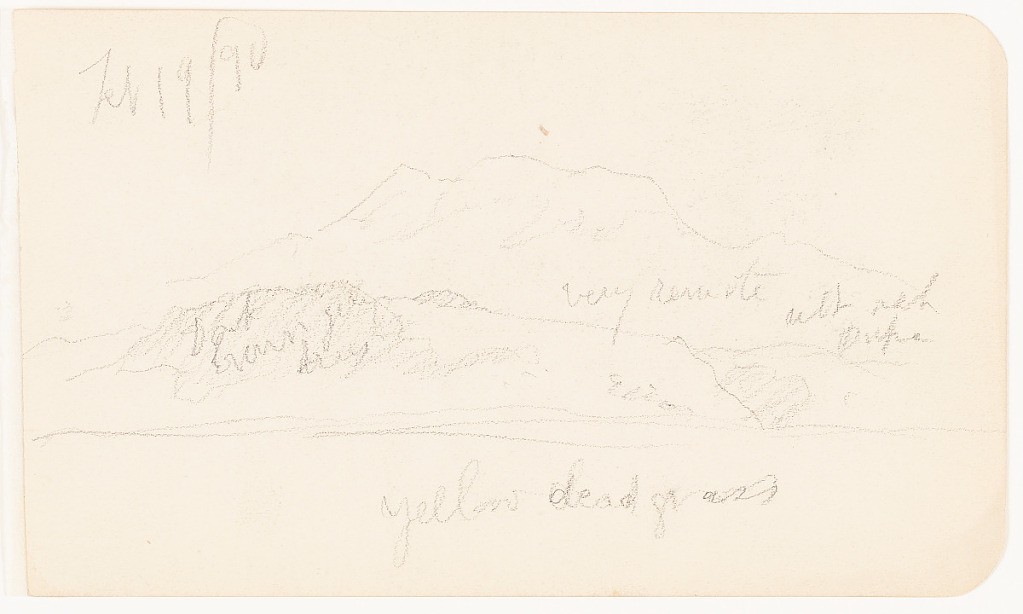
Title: Rugged Mountain Landscape, Mexico
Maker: Frederic Edwin Church, American, 1826–1900
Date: February 19, 1890
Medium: Graphite on off-white wove paper
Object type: drawing
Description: Landscape sketch showing a view of a rugged, snow-capped mountain in Mexico, possibly the volcano Iztaccihuatl viewed from near Ozumba or Cuautla. In the middle distance, a low and darkened ridge of hills stretches across the landscape at center. Rising in the background, the undulating contour of the mountain's rugged is prominently visible, and appears snow-covered.